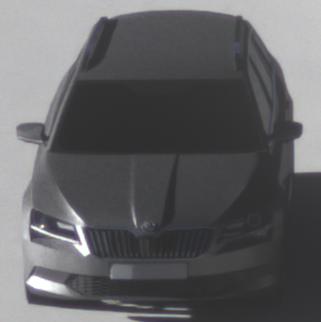
Make: Skoda
Model: Superb Combi 1.4 TSI
Detailed model: Superb (III) Combi
Model produced from: 2015/09
Model produced until: 2018/06
Doors: 5
Color: gray
Road condition: dry road
Daytime: sunrise or sunset
Contrast: medium contrast